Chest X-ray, PA view. Patient: 73 years old, sex M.
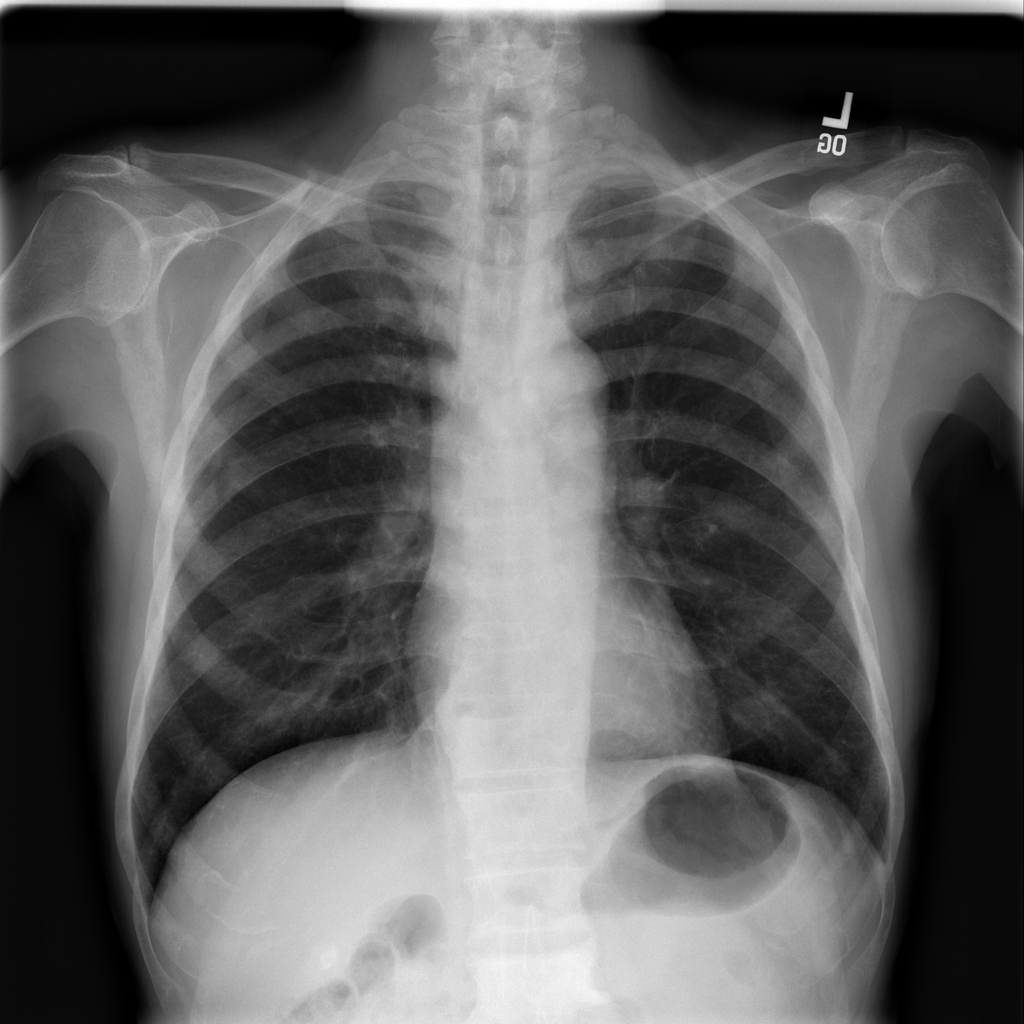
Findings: No Finding